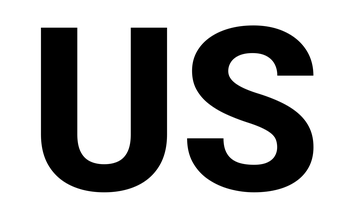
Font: Roboto_ExtraBold